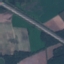
Label: Highway